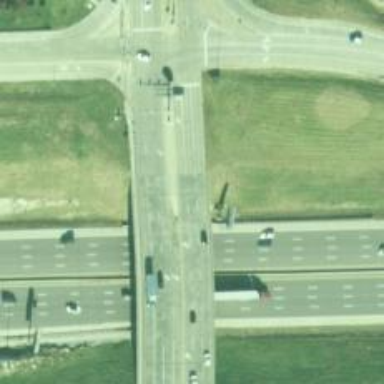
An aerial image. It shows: Tertiary road passing over bridge.